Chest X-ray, AP view. Patient: 56 years old, sex F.
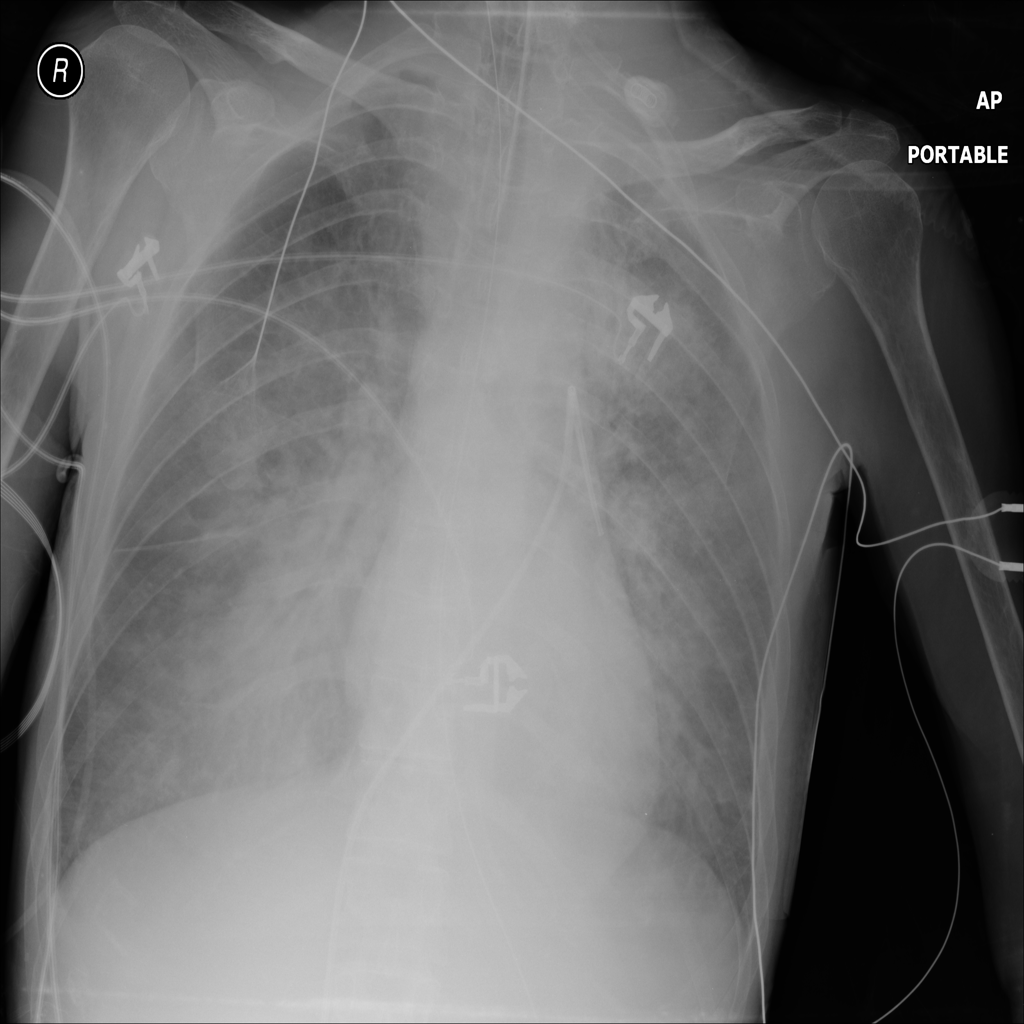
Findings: Infiltration